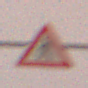
Verkehrszeichen: FussgaengerRechts
Umgebung: Outdoor, Urban
Tageszeit: Night
Wetter: Overcast
Licht: Artificial
Jahreszeit: Winter
Kontrast: MediumContrast